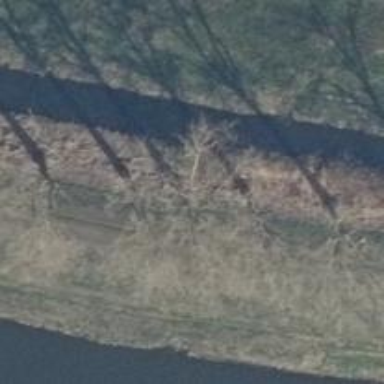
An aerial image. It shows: Row of trees in natural setting.